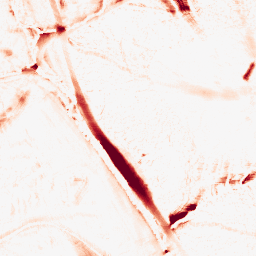
Category: morphological
Decomposition family: morphological_ellipse
Decomposition parameters: operation: opening
width: 20
height: 30
Upsampling method: lanczos
Upsampling parameters: scale: 4
Upsampling scale: 4